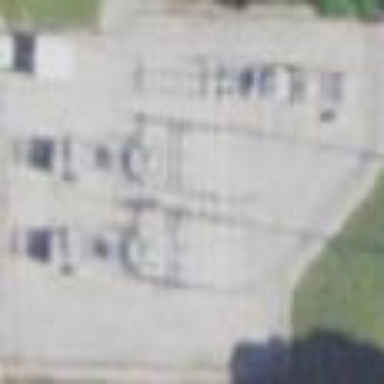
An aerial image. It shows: Distribution-level power substation.